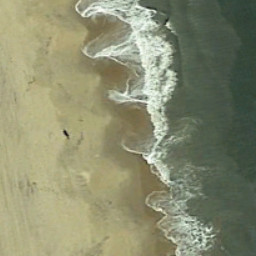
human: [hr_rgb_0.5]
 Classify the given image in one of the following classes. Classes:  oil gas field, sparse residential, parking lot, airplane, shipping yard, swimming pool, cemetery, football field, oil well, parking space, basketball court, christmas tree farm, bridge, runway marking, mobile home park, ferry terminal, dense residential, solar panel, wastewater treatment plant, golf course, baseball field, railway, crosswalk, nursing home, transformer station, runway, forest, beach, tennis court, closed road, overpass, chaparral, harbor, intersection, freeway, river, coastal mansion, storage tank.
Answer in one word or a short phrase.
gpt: beach